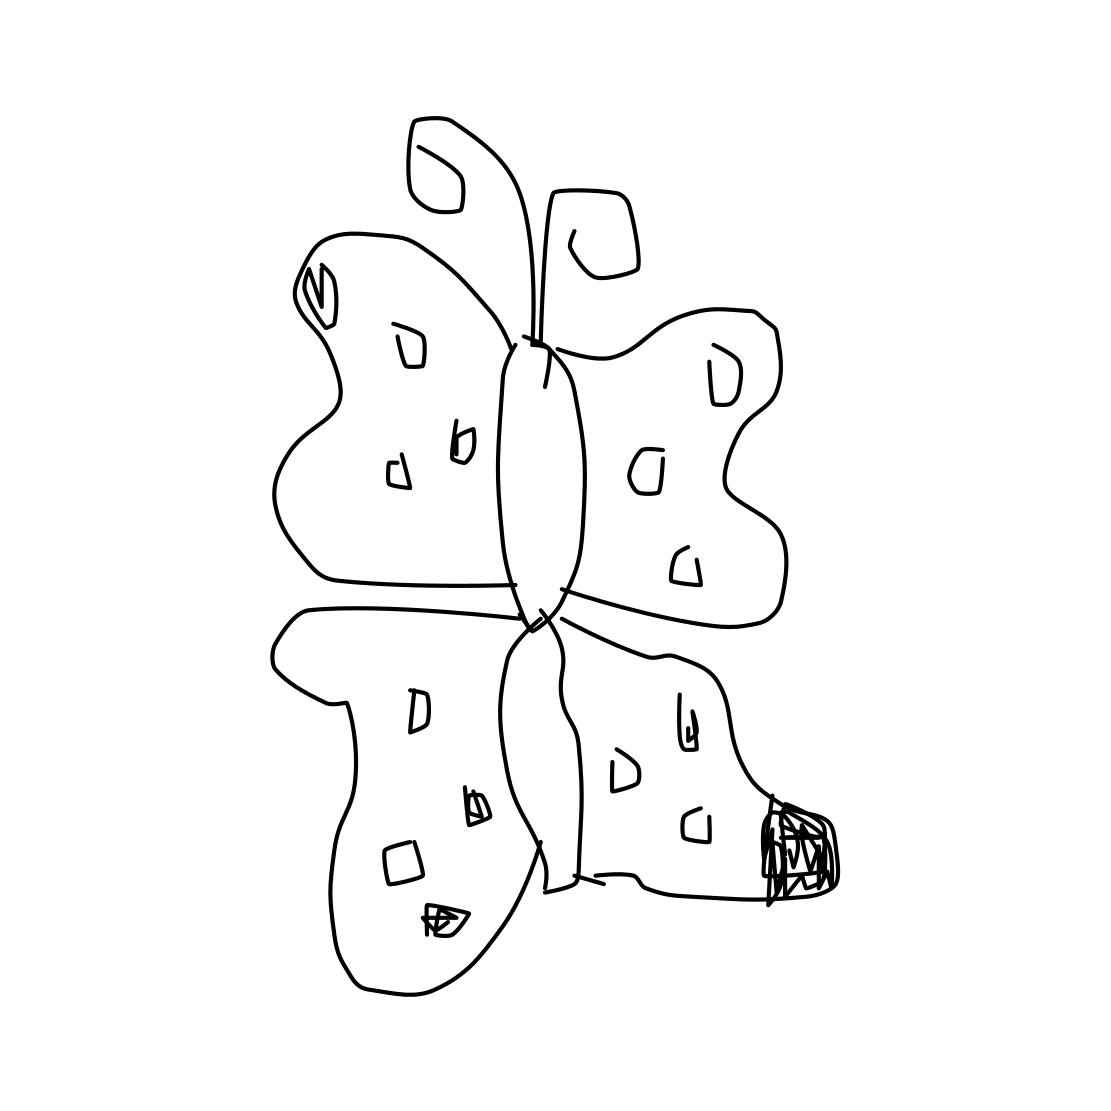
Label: butterfly